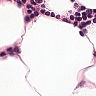
Metastatic tissue present: no